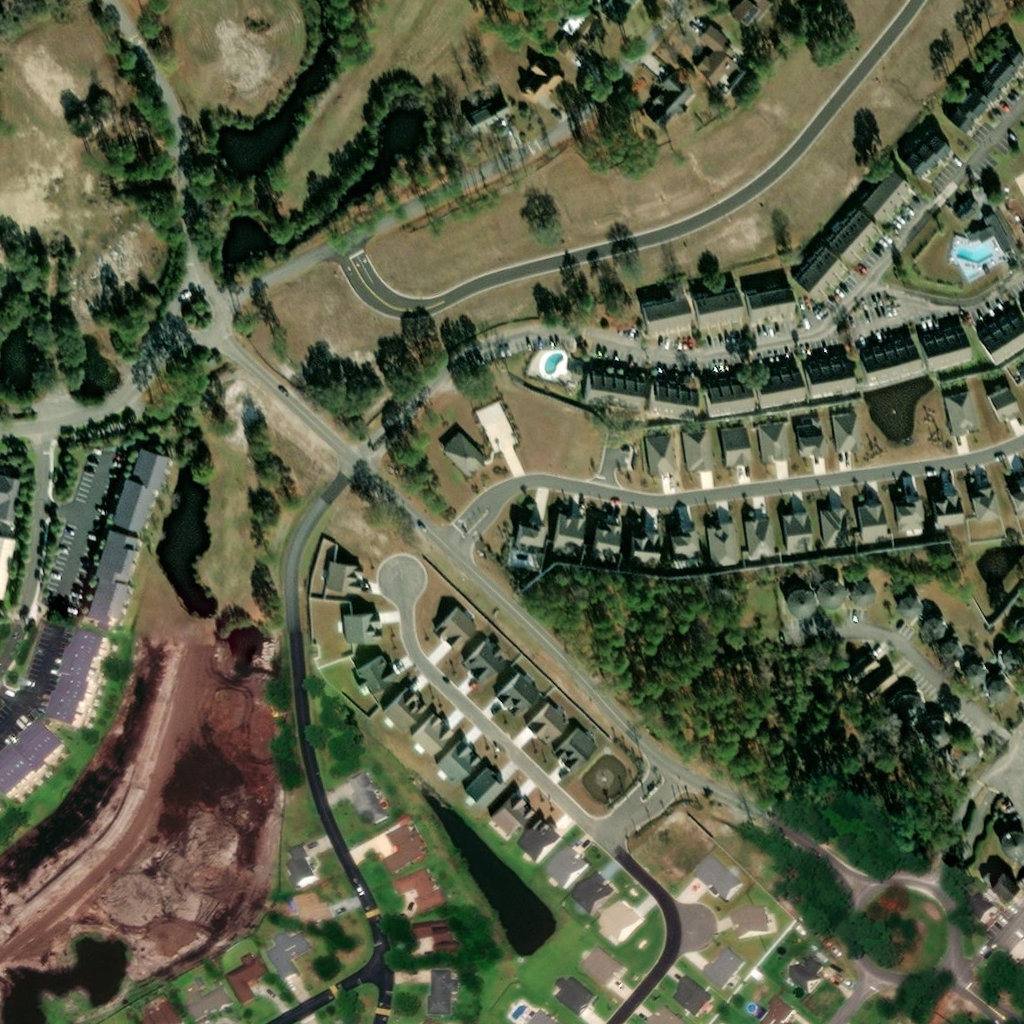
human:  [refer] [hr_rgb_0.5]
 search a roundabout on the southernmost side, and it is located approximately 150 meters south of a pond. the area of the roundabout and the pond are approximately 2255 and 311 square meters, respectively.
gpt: <box>[[81, 84, 94, 97, 0]]</box>

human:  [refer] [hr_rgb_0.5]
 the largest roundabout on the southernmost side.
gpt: <box>[[81, 84, 94, 97, 0]]</box>